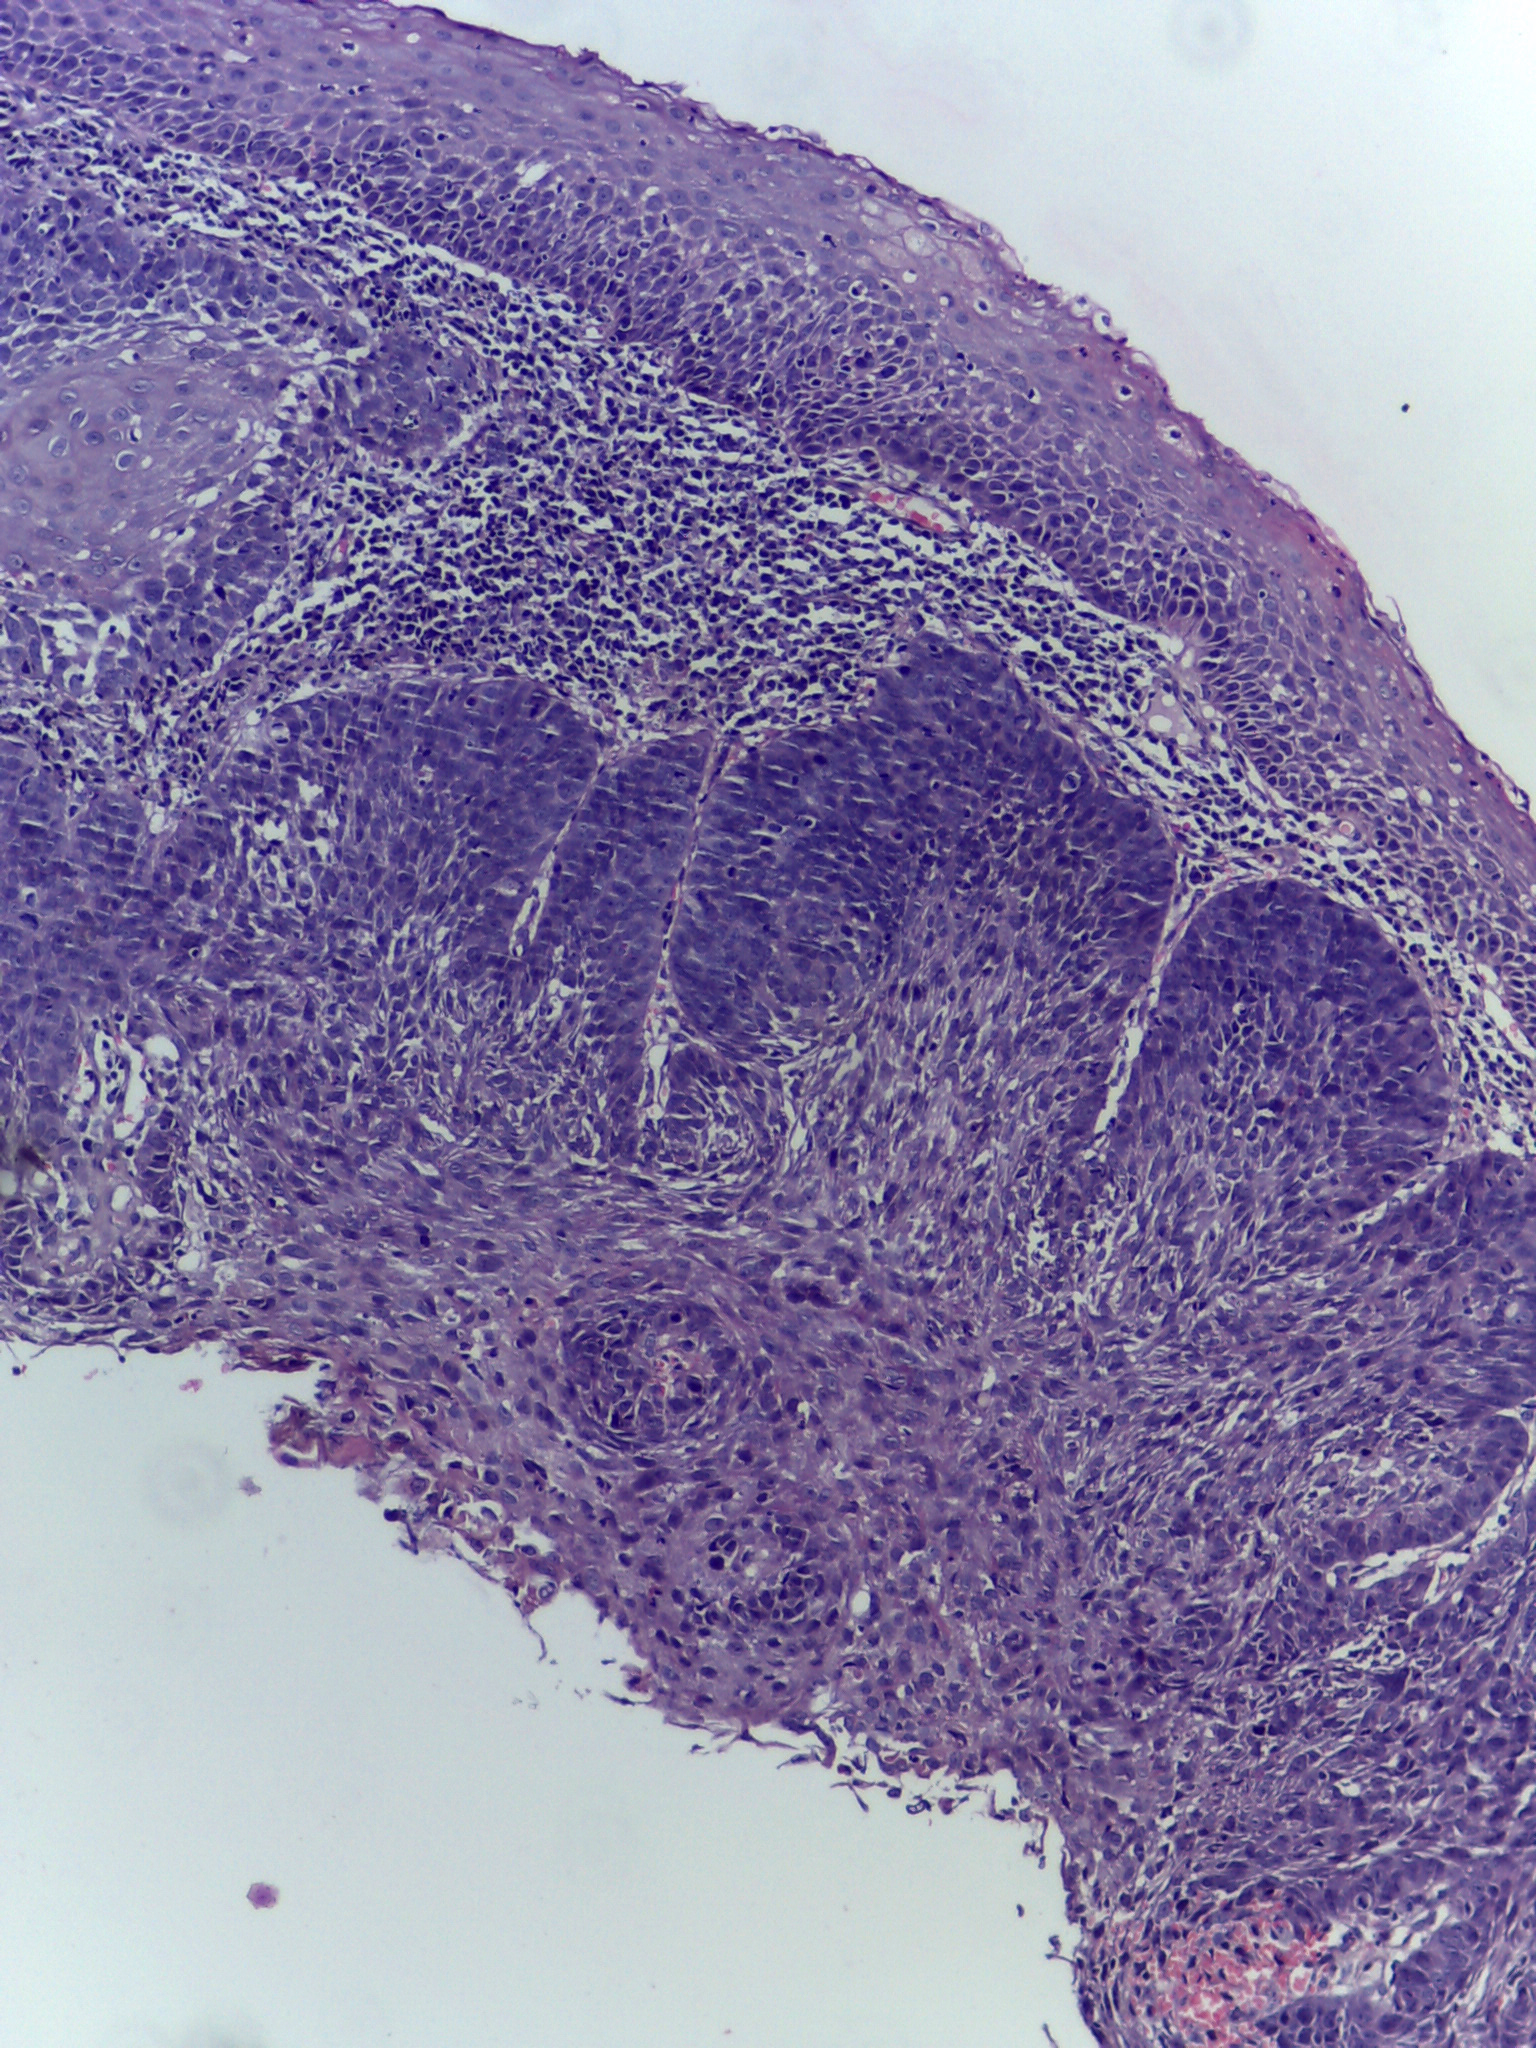
Diagnosis: OSCC